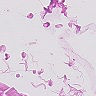
Metastatic tissue present: no